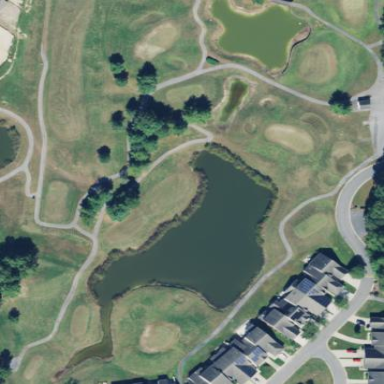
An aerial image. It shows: Water hazard on golf course. The hazard is natural water feature.